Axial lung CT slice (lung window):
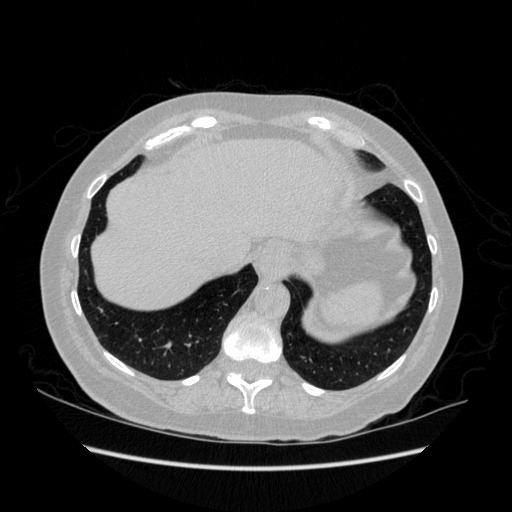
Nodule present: no